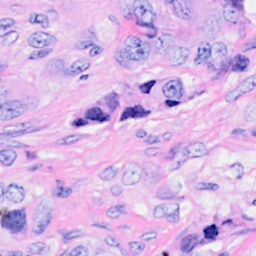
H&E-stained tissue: Breast